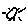
Label: sun